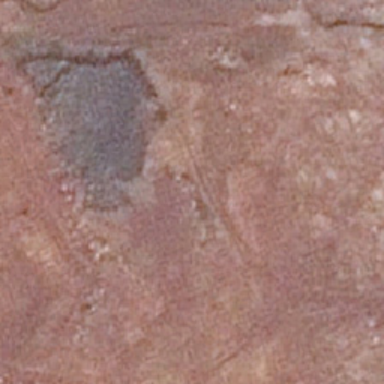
There is a dry pond in the middle of the red field .